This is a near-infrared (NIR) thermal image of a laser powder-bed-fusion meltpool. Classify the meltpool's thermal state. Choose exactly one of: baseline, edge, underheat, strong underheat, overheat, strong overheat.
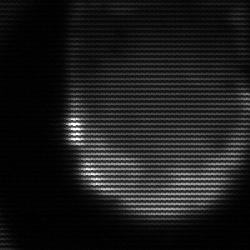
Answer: edge